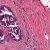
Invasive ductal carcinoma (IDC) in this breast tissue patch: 1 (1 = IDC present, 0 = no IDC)